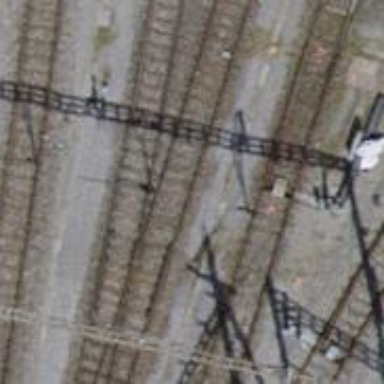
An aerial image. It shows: Single-track electrified railway yard with contact line electrification.